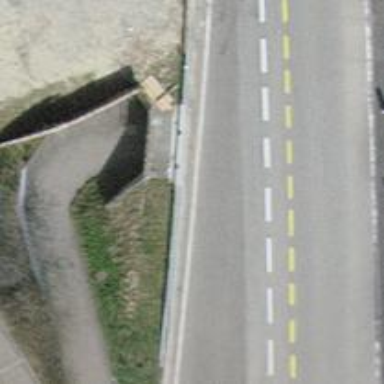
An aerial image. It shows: Asphalt footway with tunnel.